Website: walmart
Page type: gifting
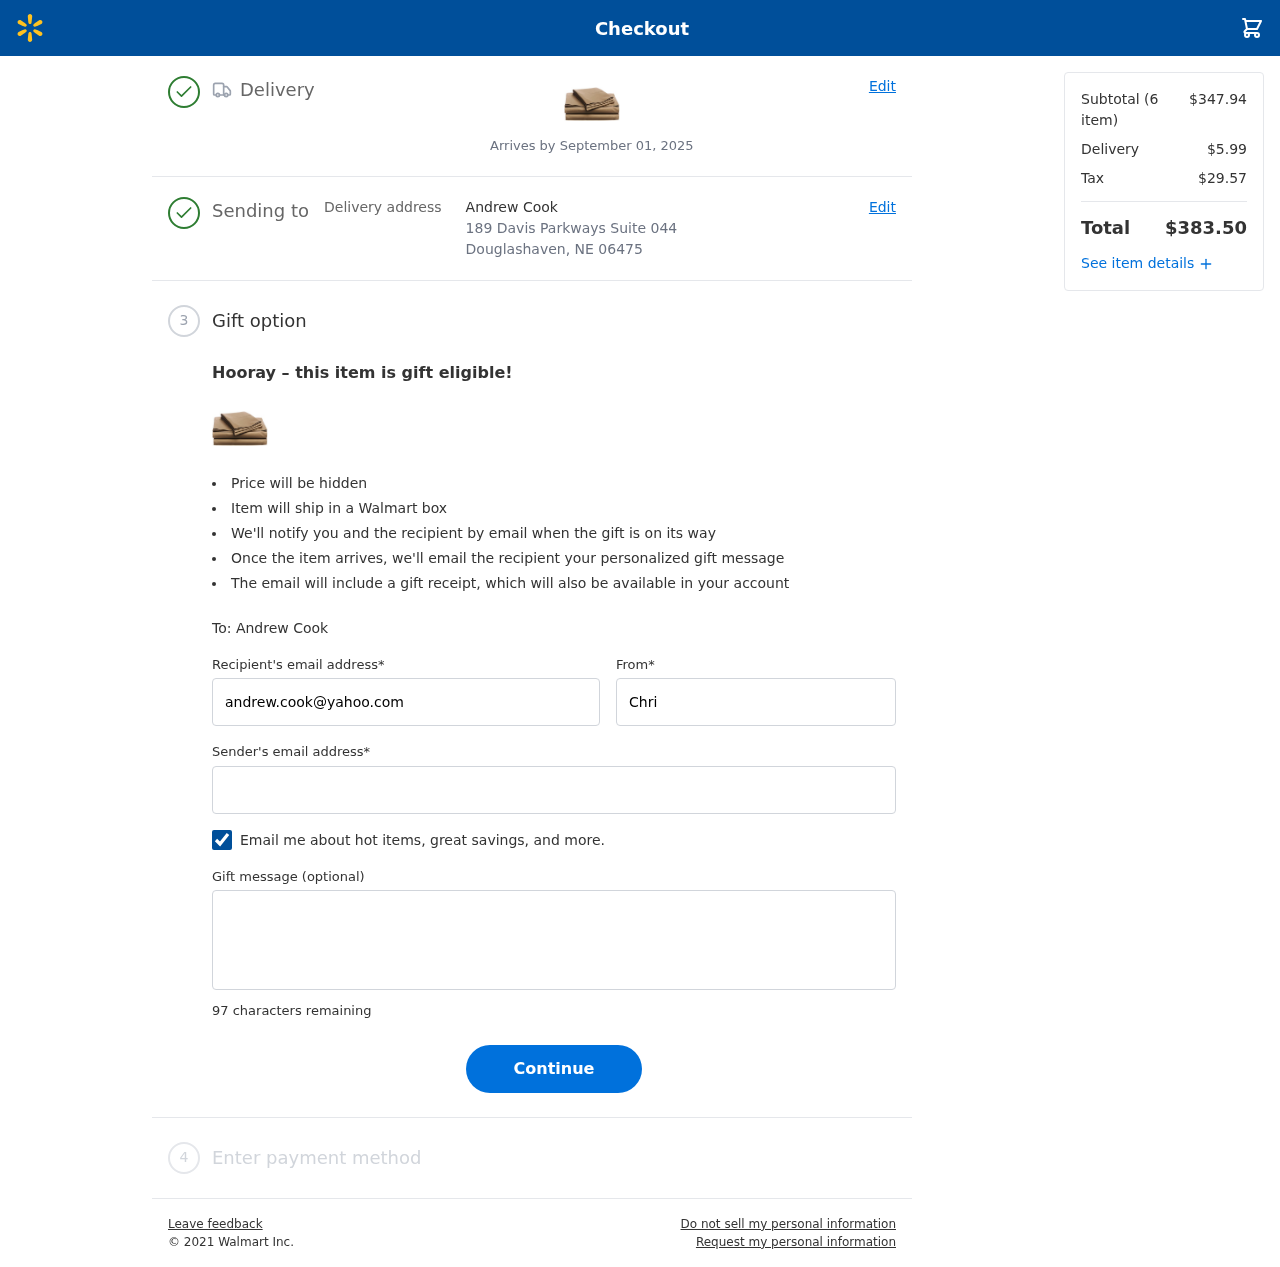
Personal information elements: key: PII_CITY_STATE_ZIP
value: Douglashaven, NE 06475
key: PII_EMAIL
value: csmith@hotmail.com
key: PII_FIRSTNAME
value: Christopher
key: PII_GIFT_EMAIL
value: andrew.cook@yahoo.com
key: PII_GIFT_FULLNAME
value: Andrew Cook
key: PII_GIFT_MESSAGE
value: Hey Andrew, I know how much you love snuggling up with something cozy, so I thought these new sheets would be perfect for you. Here’s to many nights of restful sleep and warm dreams! Enjoy!
Christopher
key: PII_STREET
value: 189 Davis Parkways Suite 044
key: PII_GIFT_FIRSTNAME
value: Andrew
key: PII_GIFT_LASTNAME
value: Cook
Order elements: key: ORDER_DELIVERY_DATE
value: Arrives by September 01, 2025
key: ORDER_NUM_ITEMS
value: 6
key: ORDER_SUBTOTAL
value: $347.94
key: ORDER_SHIPPING_COST
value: $5.99
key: ORDER_TAX
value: $29.57
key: ORDER_TOTAL
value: $383.50